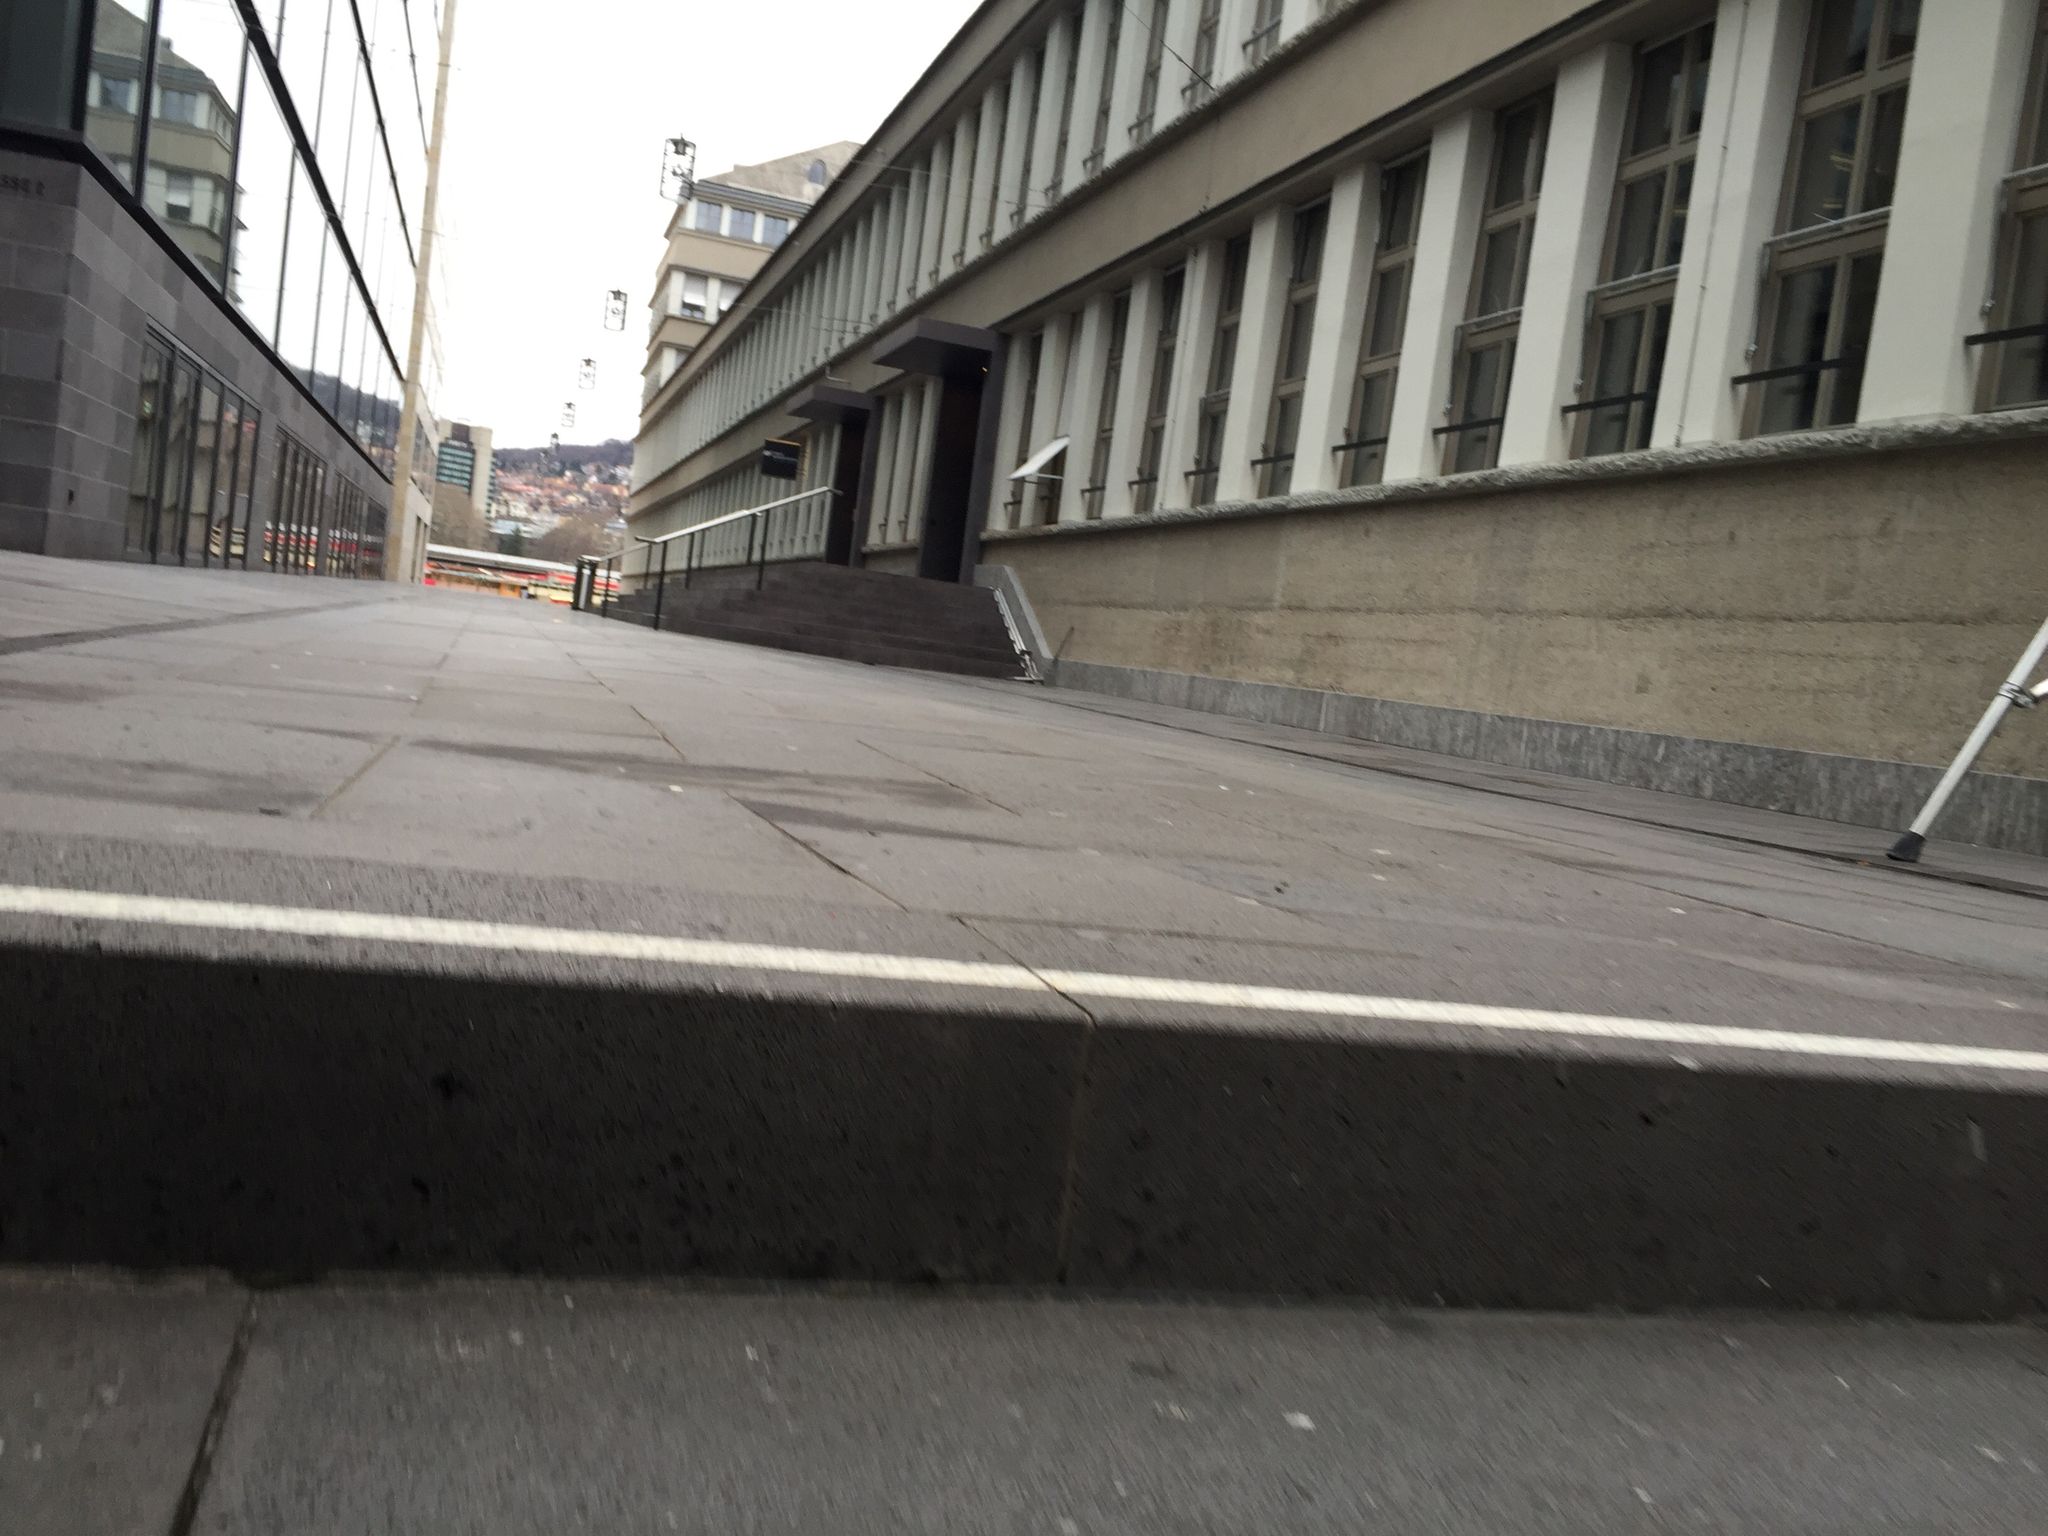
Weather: clear
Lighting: day
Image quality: good
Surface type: walking surface
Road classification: footway, steps, pedestrian
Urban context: urban centre
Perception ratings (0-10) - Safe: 0.35, Lively: 6.39, Beautiful: 1.87, Boring: 1.78, Depressing: 2.84, Wealthy: 5.49